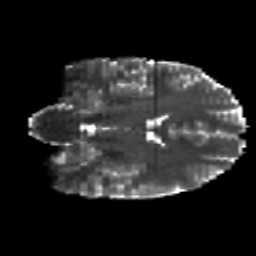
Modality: T2w
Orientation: coronal
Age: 29
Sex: male
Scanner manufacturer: siemens
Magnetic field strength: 3 T
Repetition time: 8.8 s
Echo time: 0.085 s